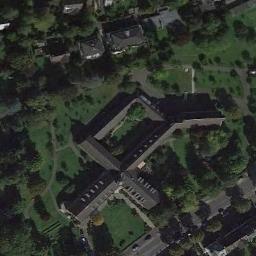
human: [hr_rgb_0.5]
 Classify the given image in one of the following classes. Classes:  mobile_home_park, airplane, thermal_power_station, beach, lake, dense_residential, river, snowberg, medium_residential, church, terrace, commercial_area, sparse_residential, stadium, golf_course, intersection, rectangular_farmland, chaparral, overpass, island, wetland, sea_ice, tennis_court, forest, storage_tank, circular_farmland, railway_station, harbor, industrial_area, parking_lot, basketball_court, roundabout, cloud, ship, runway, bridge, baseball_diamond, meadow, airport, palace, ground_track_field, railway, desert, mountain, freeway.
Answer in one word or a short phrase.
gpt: church